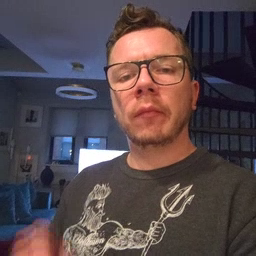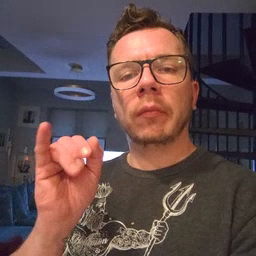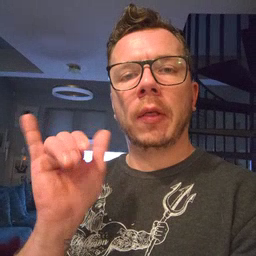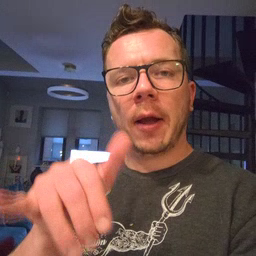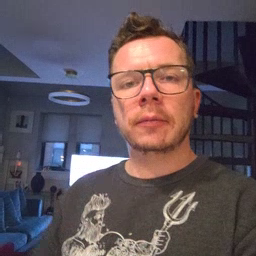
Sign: that